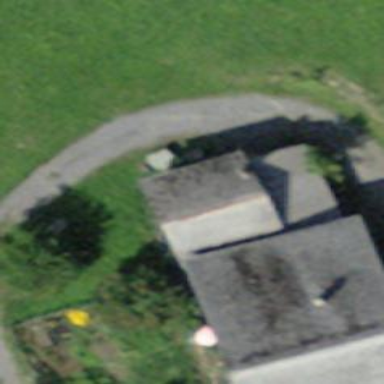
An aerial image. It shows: Barn.